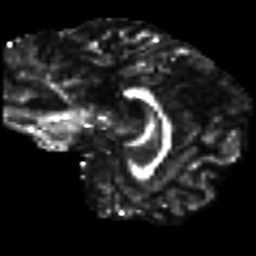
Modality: FA
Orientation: sagittal
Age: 30
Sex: female
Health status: healthy
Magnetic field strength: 3 T
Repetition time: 8.4 s
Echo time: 0.0926 s